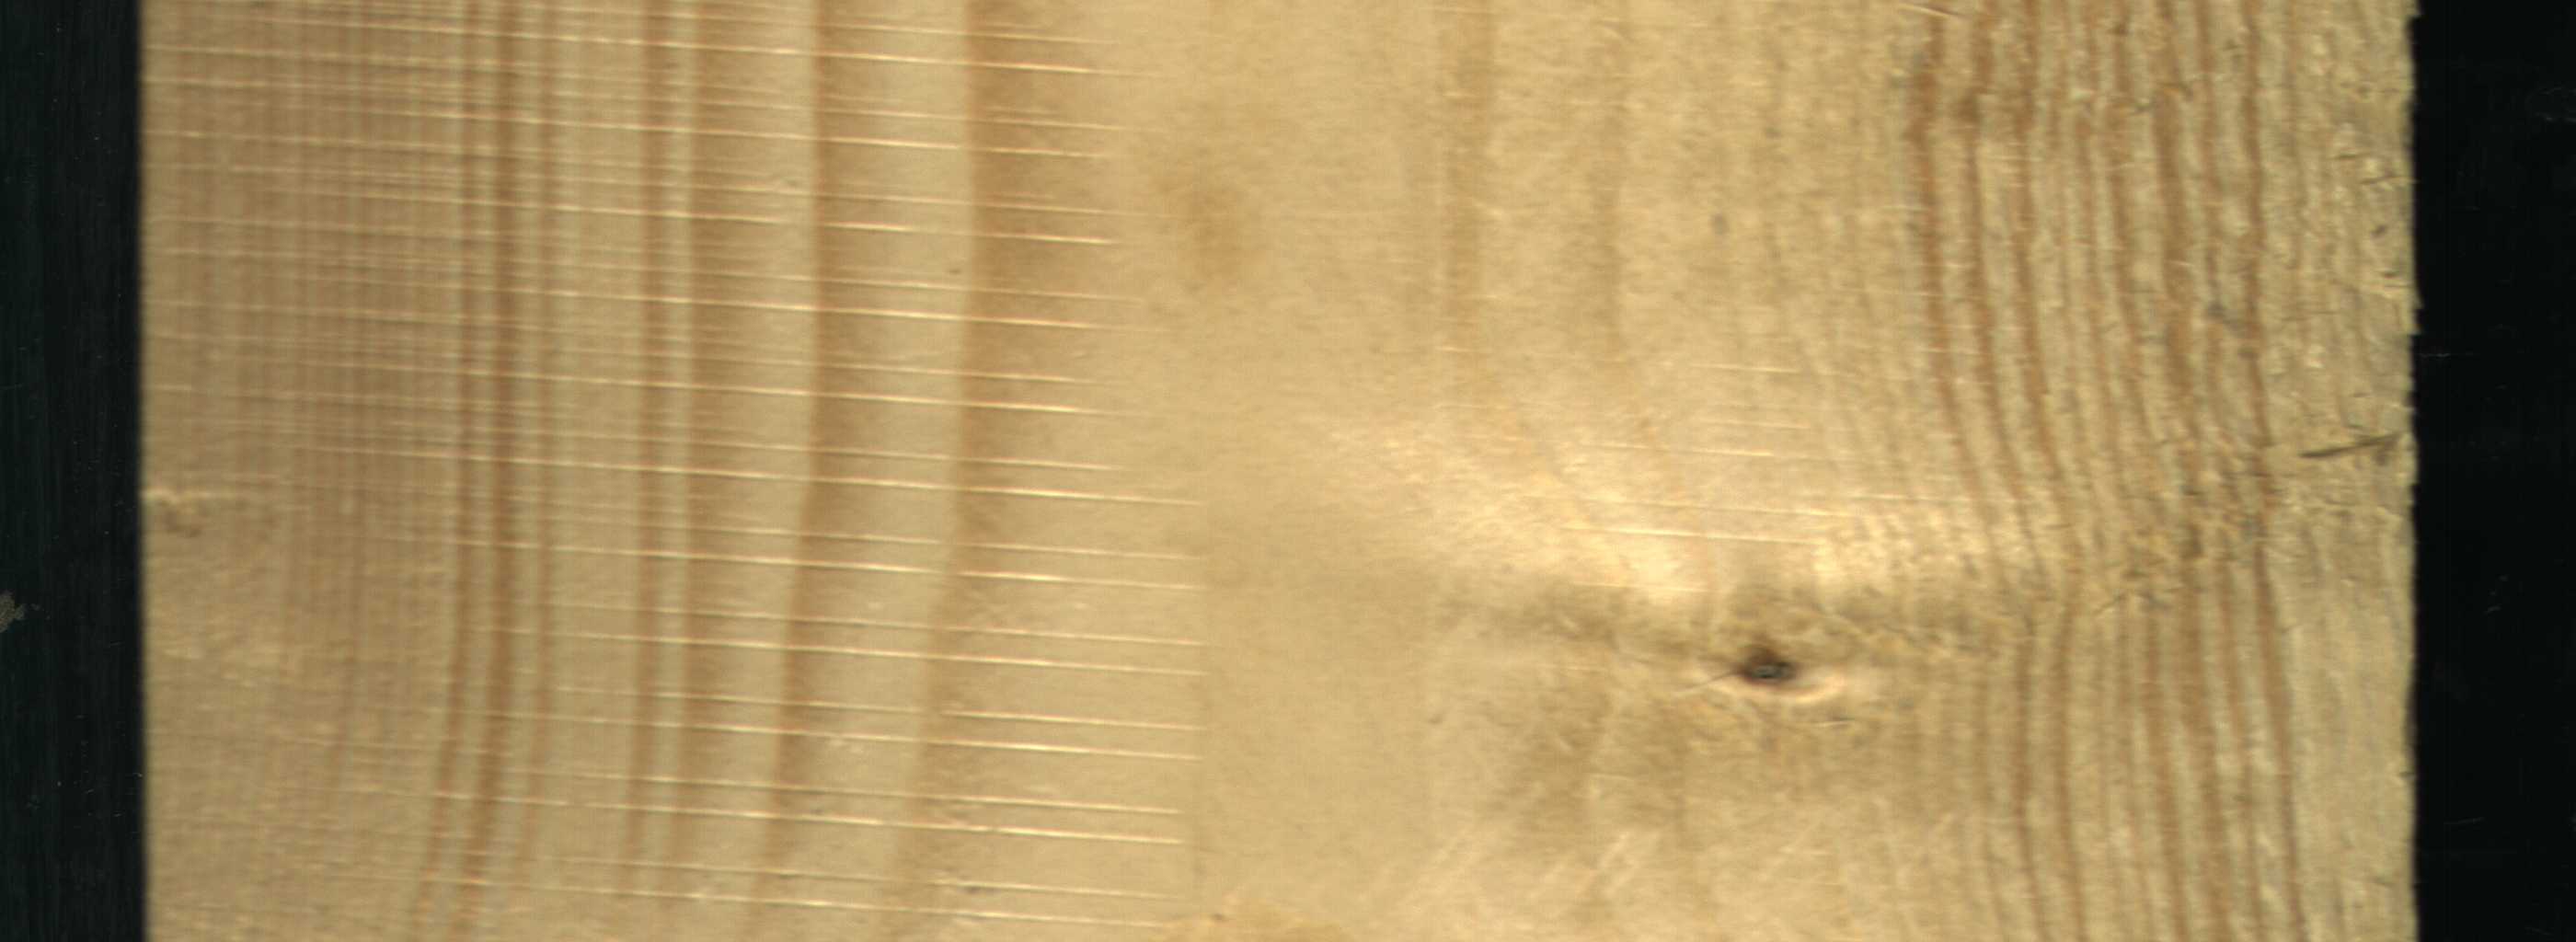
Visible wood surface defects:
Live_Knot